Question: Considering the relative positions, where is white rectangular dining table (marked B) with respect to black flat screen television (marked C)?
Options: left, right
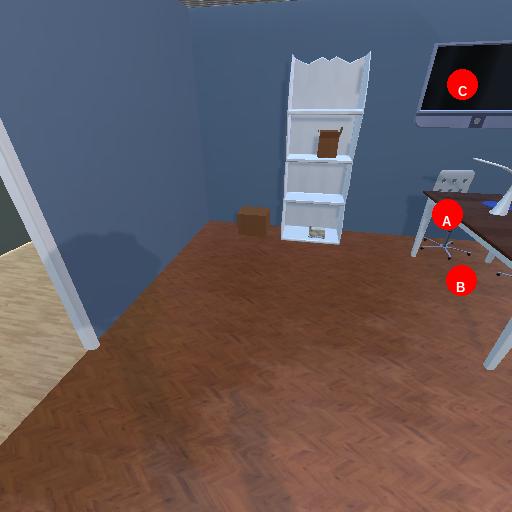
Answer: left